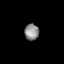
Tissue: lung
Cell type: Pericytes
Senescence score: 0.5541
Nuclear area (px): 227
Mean DAPI intensity: 142.7